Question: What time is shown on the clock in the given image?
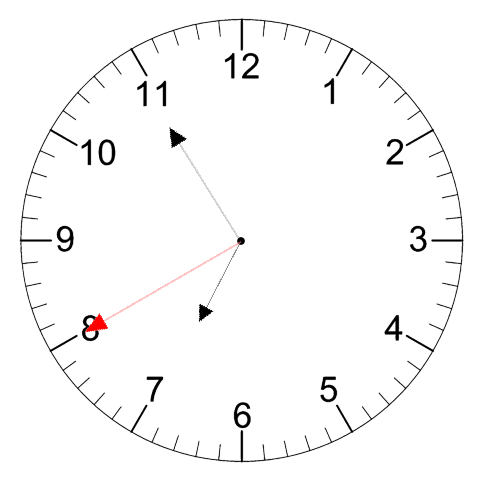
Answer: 06:54:40